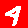
Digit: 4